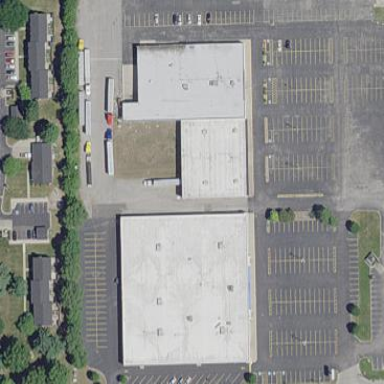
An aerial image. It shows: Building housing bowling alley.